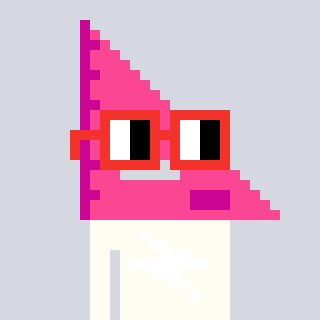
a pixel art character with square red glasses, a squadron ruler-shaped head and a grayscale-colored body on a cool background